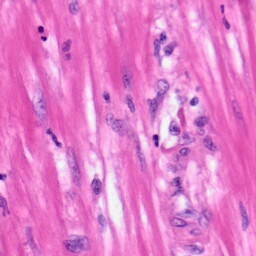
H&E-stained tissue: Pancreatic